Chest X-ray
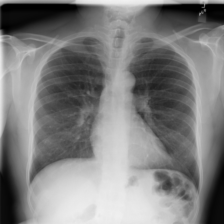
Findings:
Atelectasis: negative
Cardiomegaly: negative
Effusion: negative
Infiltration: negative
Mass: negative
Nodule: negative
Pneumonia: negative
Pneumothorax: negative
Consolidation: negative
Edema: negative
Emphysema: negative
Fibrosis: negative
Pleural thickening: negative
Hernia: negative